Question: In Swift, as shown <URL>, you can use 'NSMutableAttributedString' to embed links in text.
How can I achieve this with 'SwiftUI'?
I implemented it as the following, but it does not look how I want it to. .
'''
import SwiftUI
struct ContentView: View {
var body: some View {
HStack {
Text("By tapping Done, you agree to the ")
Button(action: {}) {
Text("privacy policy")
}
Text(" and ")
Button(action: {}) {
Text("terms of service")
}
Text(" .")
}
}
}
'''
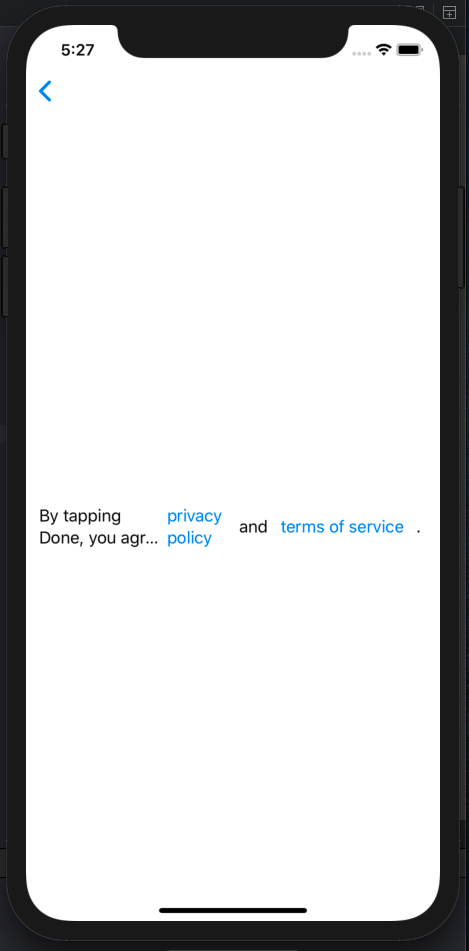
Answer: <URL> is right so far there is nothing that resembles NSAttributedString in SwiftUI.
This should solve your problem for the time being:
'''
import SwiftUI
struct ContentView: View {
var body: some View {
VStack {
Text("By tapping Done, you agree to the ")
HStack(spacing: 0) {
Button("privacy policy") {}
Text(" and ")
Button("terms of service") {}
Text(".")
}
}
}
}
'''